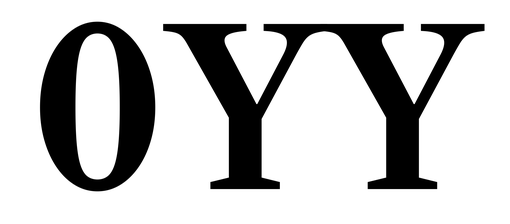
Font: LibreCaslonText_SemiBold